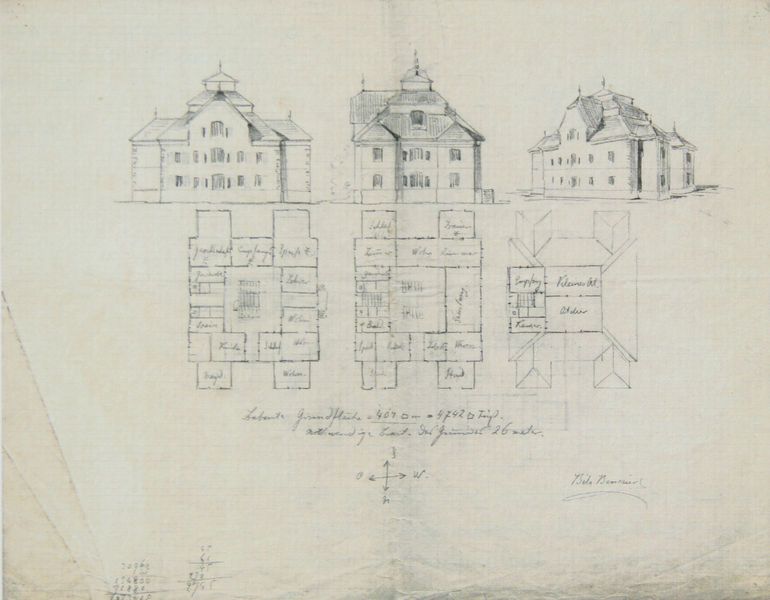
Titel: Entwürfe für das Wohn- und Atelierhaus Max
Künstler: Béla Benczúr
Standort: Nürnberg
Institution: Germanisches Nationalmuseum
Schlagwörter: weiß, stadt, fenster, grau, schwarz, skizze, zeichnung, zimmer, anlage, dach, gebäude, haus, architektur, falten, häuser, drei, frontal, schrift, ecke, fassade, studie, dächer, grafik, graphik, kuppel, seitenansicht, stufen, wände, schwarzweiß, räume, entwurf, villa, risalit, etagen, geschosse, plan, abstufung, stockwerke, querschnitt, handschrift, grundriss, aufriss, verteilung, rechnung, ansichten, frontispiz, knitter, hausansicht, alit, rechnerei, zimmerauteilung